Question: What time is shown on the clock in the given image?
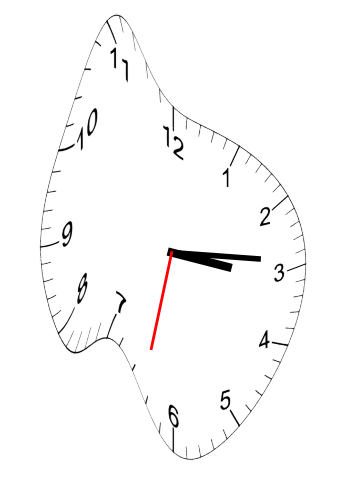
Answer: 03:14:32